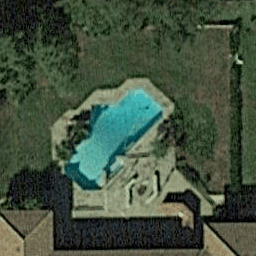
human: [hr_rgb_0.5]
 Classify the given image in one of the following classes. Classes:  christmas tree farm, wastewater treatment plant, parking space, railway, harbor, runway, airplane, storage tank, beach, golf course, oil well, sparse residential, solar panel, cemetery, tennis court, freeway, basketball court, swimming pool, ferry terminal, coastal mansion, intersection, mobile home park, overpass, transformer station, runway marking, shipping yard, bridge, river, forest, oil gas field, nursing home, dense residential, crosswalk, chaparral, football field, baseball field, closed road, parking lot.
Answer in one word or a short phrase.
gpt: swimming pool